Current action and preconditions to check: trajectory_clear

Your task: For each precondition in the list above, predict whether it will hold at this action.

Consider the current scene as observed from the mobile robot's camera, and analyze the predicted future states of all dynamic agents (e.g., people, animals, vehicles, or any moving entities) within the NEXT SECOND.

IMPORTANT: Only answer "very likely" if you are absolutely certain—based on strong, clear evidence—that a dynamic agent will violate the precondition in the predicted future state. Do NOT answer "very likely" for unlikely, ambiguous, or low-probability risks.

Ask yourself for each precondition: Is there a high probability, with clear and convincing evidence, that the predicted future states of any dynamic agent will interfere with the predicted future state of the currently executing action within the NEXT SECOND, causing that precondition to fail?

Assess the risk level based on these predictions. Use "likely" or "very likely" if motions create a clear risk of interference.

Use "neutral" or "improbable" if agents are nearby but their predicted paths are clearly diverging or non-conflicting.

Failure Risk Categories: "very improbable", "improbable", "neutral", "likely", "very likely"

Answer Format: Output ONLY the probability_of_failure value from these categories: "very improbable", "improbable", "neutral", "likely", "very likely"

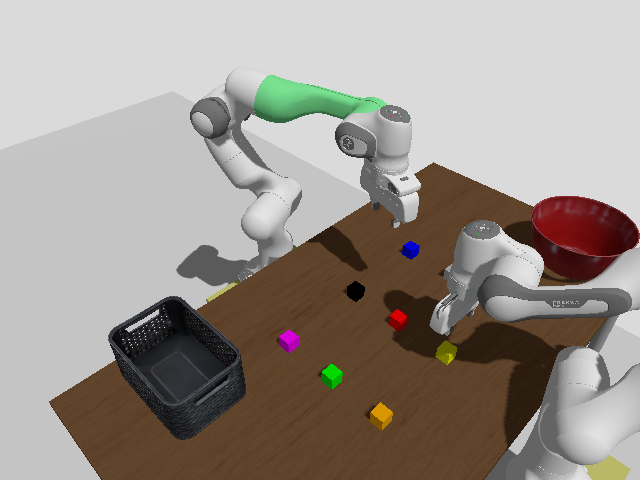

Answer: very improbable